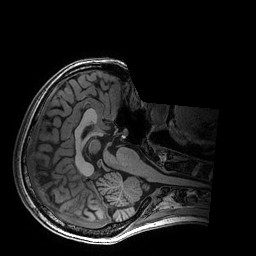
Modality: T1w
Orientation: axial
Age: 21
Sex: female
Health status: healthy
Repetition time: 2.53 s
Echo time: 0.0034 s